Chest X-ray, PA view. Patient: 50 years old, sex F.
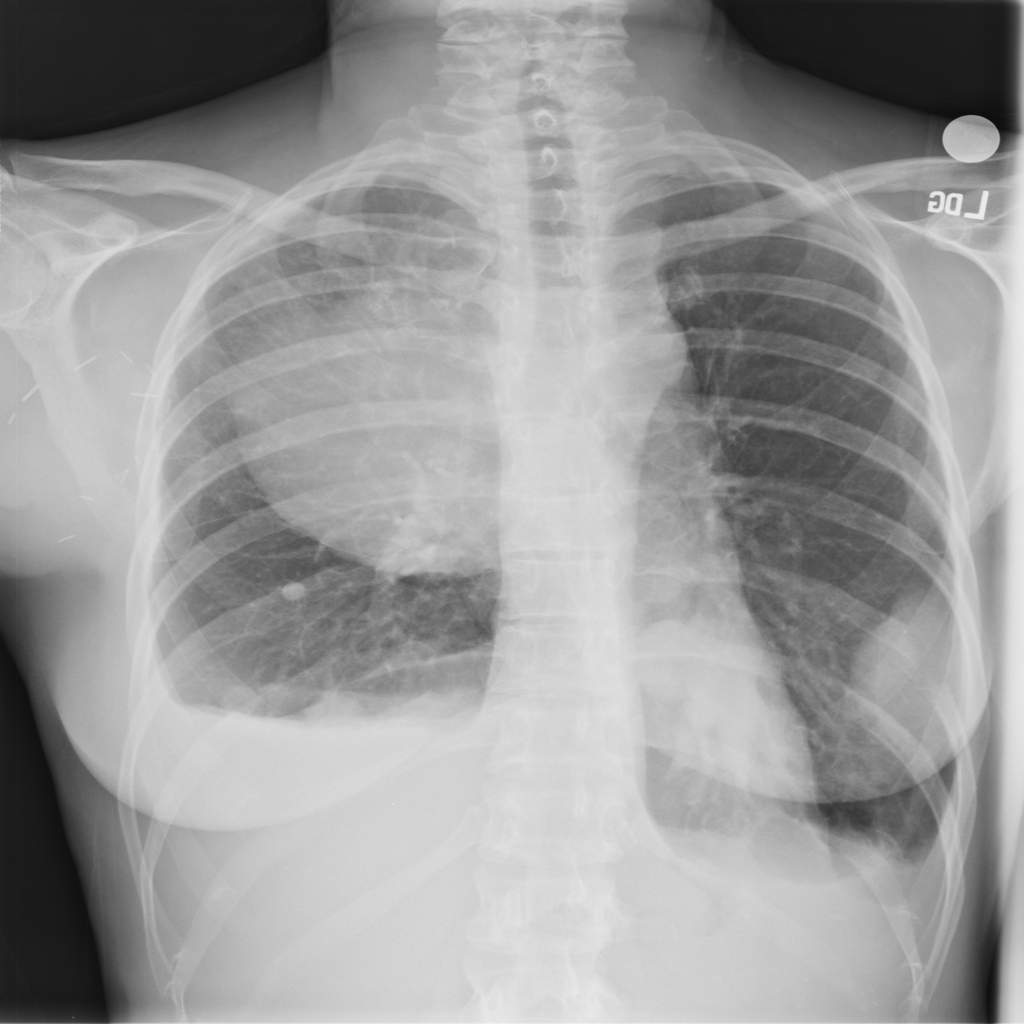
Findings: Effusion, Mass, Nodule